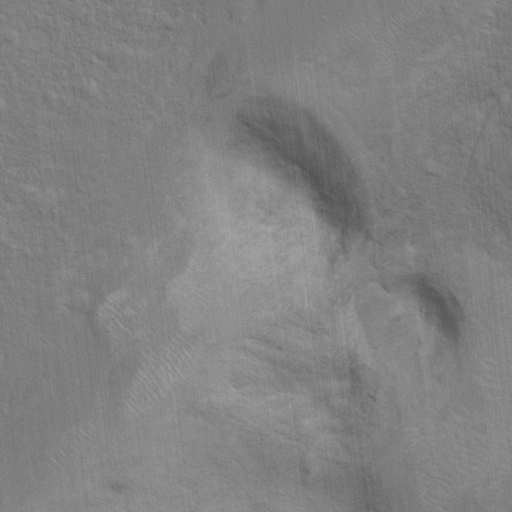
Objects detected: cone, cone, cone